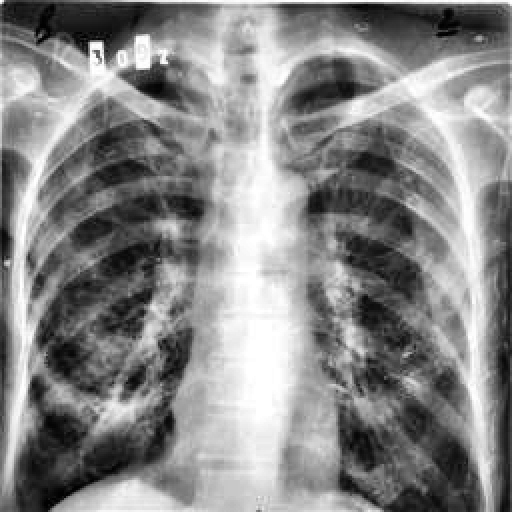
Finding: TUBERCULOSIS